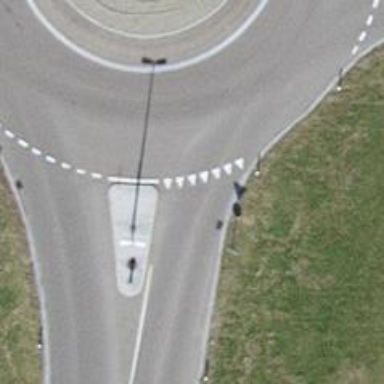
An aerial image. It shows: Tertiary road.